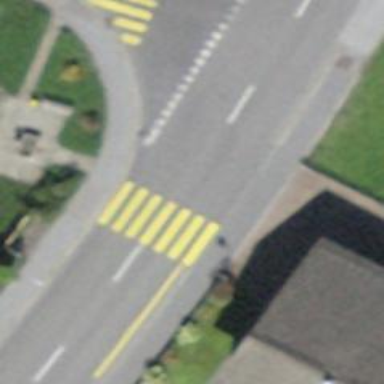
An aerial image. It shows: Primary road with asphalt surface.